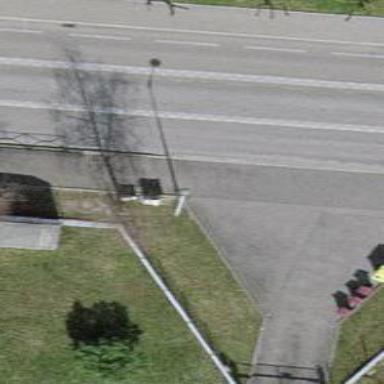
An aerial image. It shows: Beige street cabinet used for traffic control.